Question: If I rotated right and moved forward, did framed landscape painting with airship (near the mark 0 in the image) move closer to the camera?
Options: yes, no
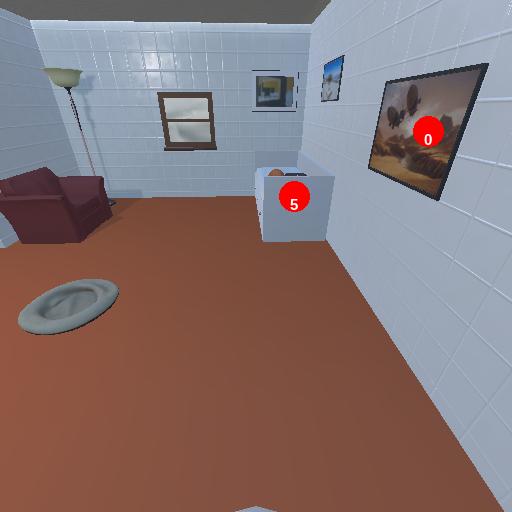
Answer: yes